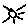
Label: sun